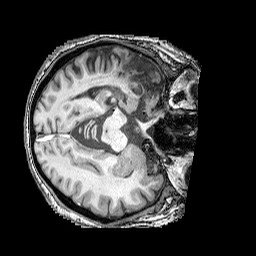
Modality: T1w
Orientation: axial
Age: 68
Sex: female
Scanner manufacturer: siemens
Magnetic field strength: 3 T
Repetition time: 2.25 s
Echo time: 0.00411 s